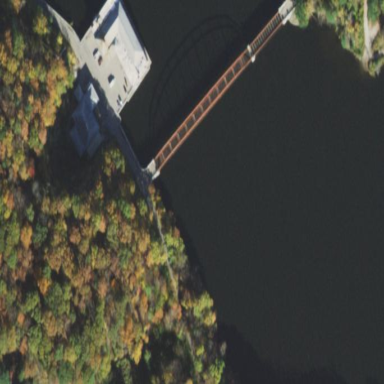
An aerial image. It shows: Bridge with truss and arch structure.